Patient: sex M, age 79
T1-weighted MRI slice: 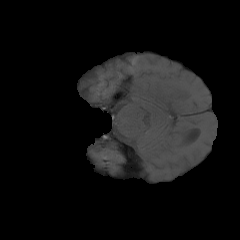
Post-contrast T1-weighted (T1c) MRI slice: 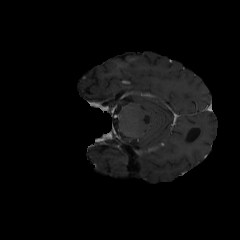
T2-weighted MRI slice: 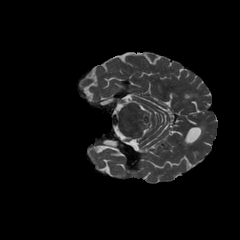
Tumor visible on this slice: no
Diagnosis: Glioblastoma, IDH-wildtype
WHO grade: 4